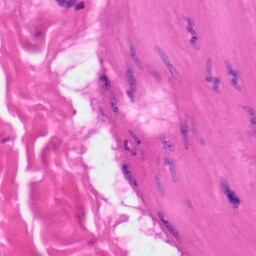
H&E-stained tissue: Skin